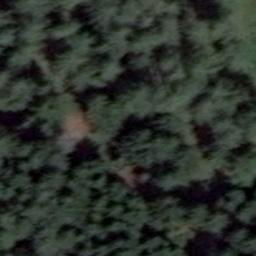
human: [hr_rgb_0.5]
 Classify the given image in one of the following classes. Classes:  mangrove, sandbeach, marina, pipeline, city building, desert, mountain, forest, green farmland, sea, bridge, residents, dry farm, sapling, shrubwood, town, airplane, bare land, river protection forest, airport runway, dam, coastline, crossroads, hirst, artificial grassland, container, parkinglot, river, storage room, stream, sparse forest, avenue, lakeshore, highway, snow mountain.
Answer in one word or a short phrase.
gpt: forest